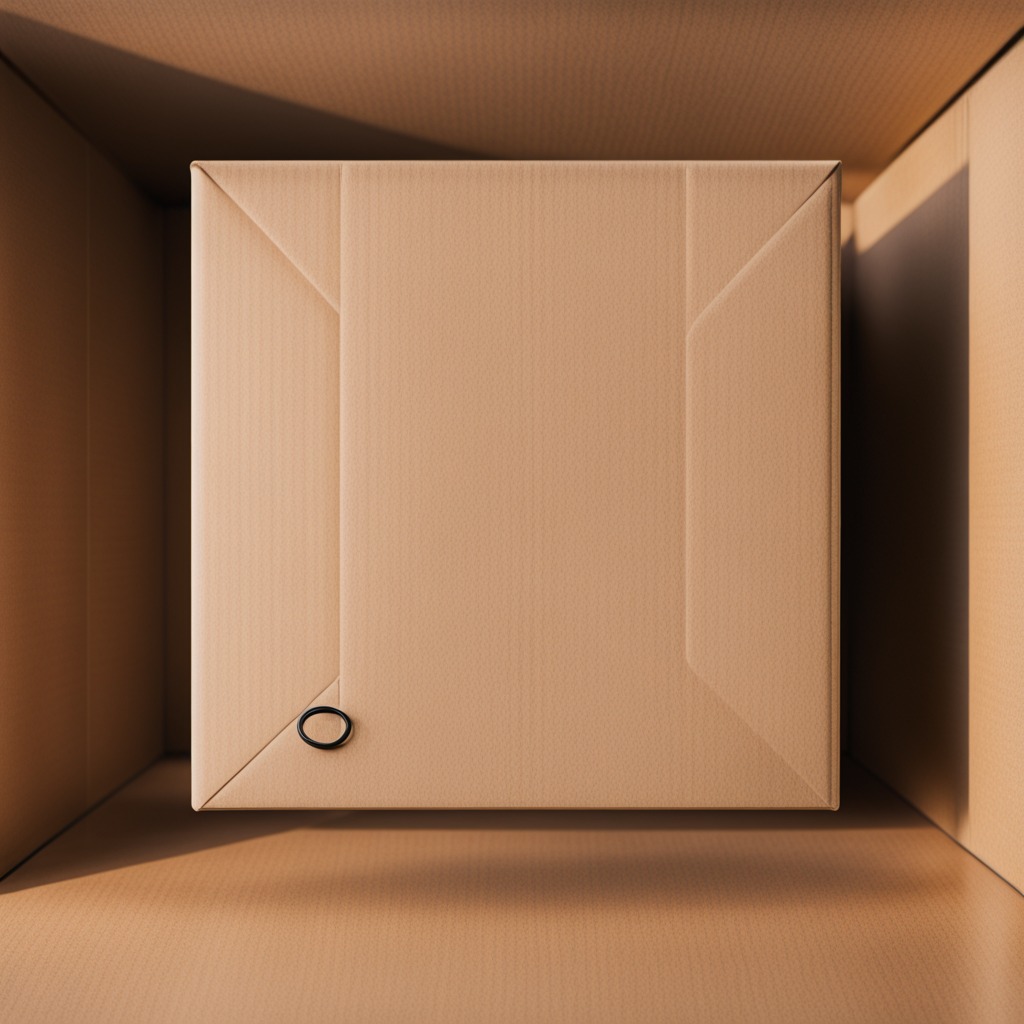
A rubber O-ring is lying on a clean dry cardboard box surface in an outdoor workshop during daytime bright natural light soft shadows slightly creased but